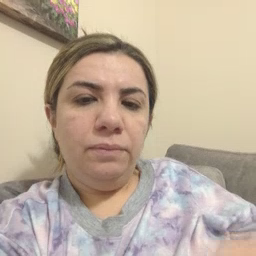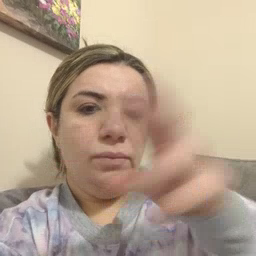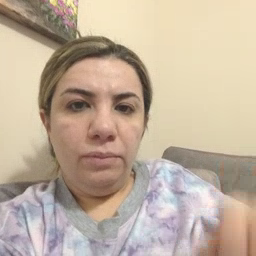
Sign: room